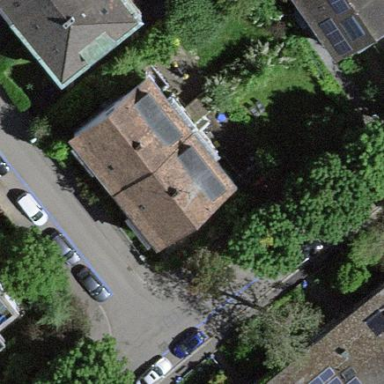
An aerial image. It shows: Semidetached house.